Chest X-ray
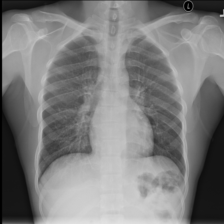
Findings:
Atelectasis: negative
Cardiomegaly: negative
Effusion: negative
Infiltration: positive
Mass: negative
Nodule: negative
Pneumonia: negative
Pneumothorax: negative
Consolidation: negative
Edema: negative
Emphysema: negative
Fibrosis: negative
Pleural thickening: negative
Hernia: negative